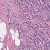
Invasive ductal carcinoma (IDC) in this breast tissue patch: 1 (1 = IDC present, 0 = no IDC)